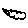
Label: cloud